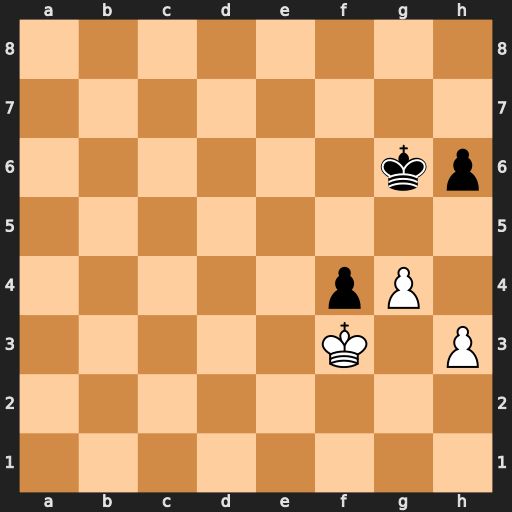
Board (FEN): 8/8/6kp/8/5pP1/5K1P/8/8
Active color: w
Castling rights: -
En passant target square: -
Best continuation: Kxf4 Kf6 h4 Ke6 Ke4